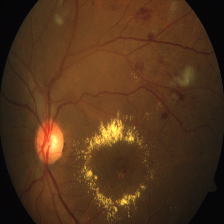
Diabetic retinopathy grade: Severe